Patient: sex M, age 81
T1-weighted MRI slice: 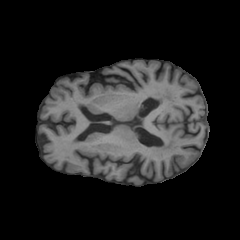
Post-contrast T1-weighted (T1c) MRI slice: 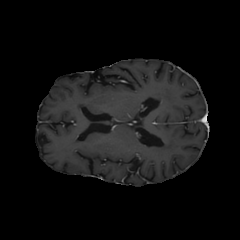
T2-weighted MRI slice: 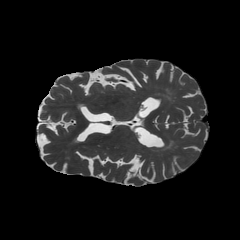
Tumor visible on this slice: no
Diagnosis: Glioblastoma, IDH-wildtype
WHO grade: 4